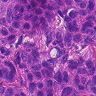
Metastatic tissue present: yes